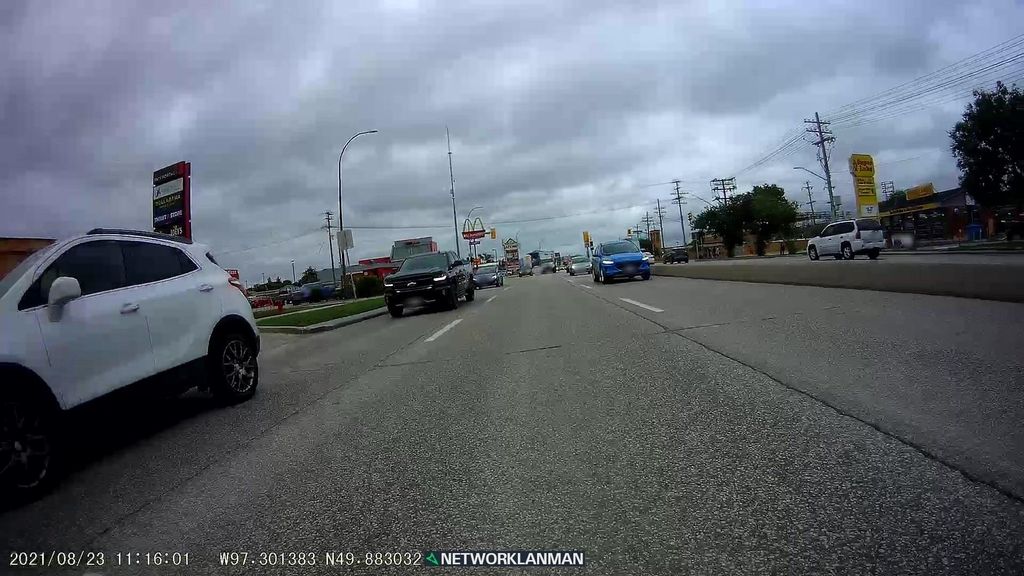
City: winnipeg